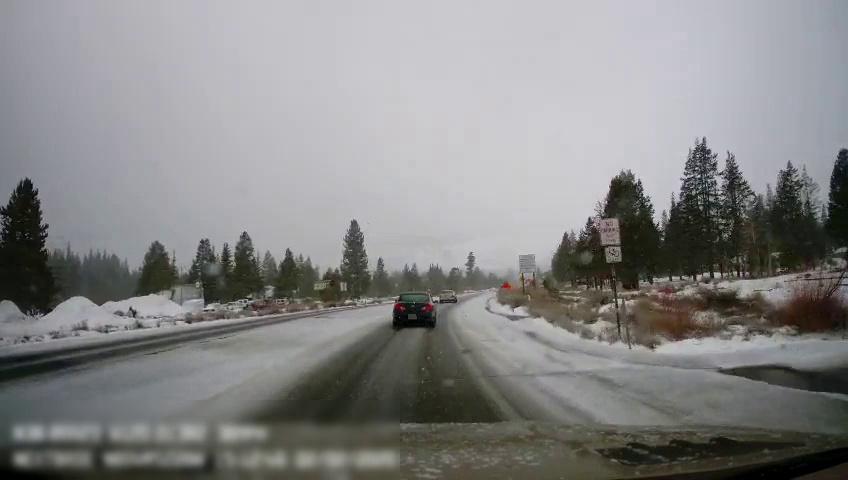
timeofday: Day
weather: Snowy
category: Drivable Space
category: Vehicles | Car
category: Vehicles | Car
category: Traffic | Signs
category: Traffic | Signs
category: Traffic | Signs
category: Traffic | Signs